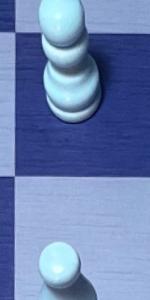
Label: Empty